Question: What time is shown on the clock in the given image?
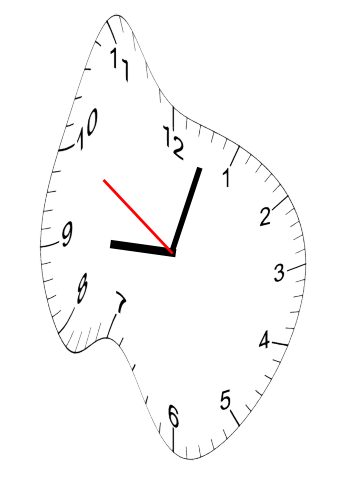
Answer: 09:02:50